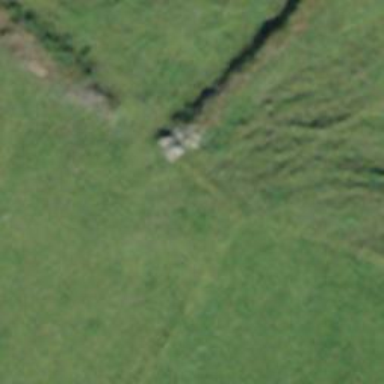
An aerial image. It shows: Dry stone wall barrier.